Field crop: maize
Growth stage: 1
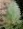
Species: datura